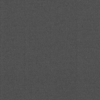
Label: dusty